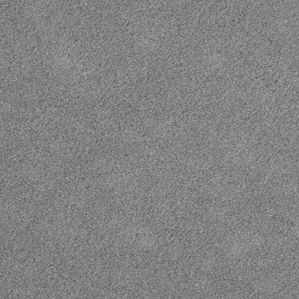
Label: frost